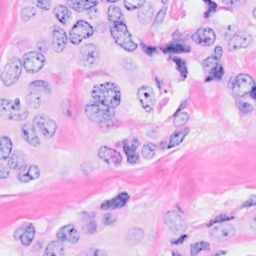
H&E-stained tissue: Breast